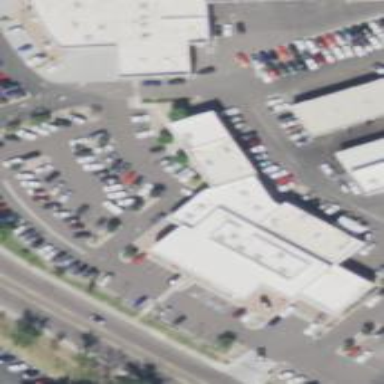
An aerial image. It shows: Car shop building.